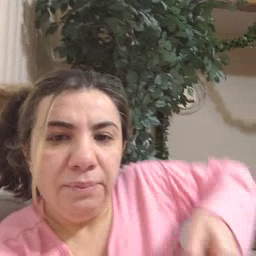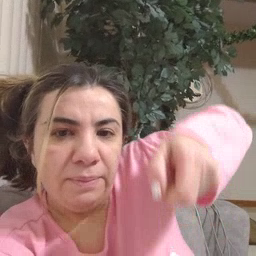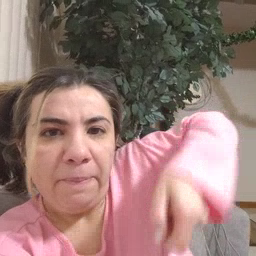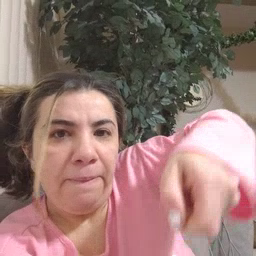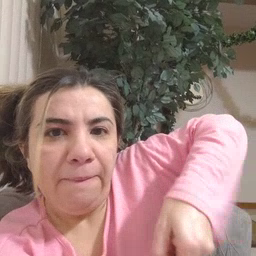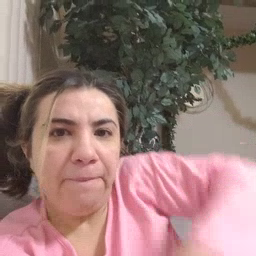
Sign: vacuum